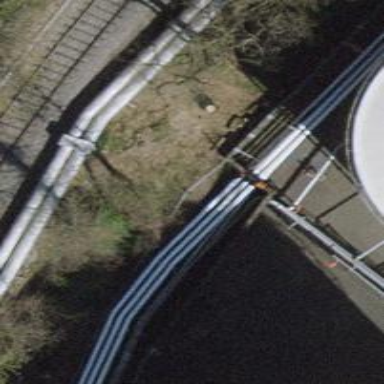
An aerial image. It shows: Pipeline structure is shown.